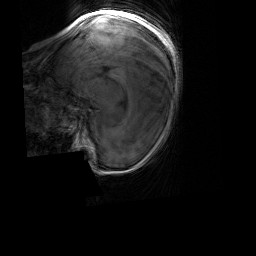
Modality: T1w
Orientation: sagittal
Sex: female
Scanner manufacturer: siemens
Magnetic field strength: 3 T
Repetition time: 1.9 s
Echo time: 0.00243 s